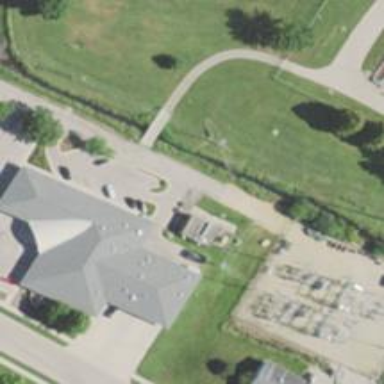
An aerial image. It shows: Police building.